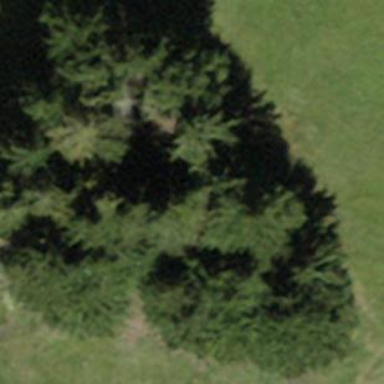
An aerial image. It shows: Forest with needle-leaved trees.